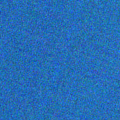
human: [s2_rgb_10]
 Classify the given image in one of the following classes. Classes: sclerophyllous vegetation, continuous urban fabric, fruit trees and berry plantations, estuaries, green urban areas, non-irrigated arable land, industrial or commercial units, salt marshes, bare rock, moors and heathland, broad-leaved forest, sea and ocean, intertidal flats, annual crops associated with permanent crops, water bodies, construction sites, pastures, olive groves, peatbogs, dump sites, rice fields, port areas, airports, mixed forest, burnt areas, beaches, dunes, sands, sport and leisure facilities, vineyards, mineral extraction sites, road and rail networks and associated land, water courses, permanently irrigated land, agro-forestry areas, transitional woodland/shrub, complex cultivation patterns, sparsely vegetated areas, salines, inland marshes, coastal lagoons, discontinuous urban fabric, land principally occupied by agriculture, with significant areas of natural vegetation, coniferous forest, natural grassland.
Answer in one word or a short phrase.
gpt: sea and ocean